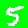
Digit: 5